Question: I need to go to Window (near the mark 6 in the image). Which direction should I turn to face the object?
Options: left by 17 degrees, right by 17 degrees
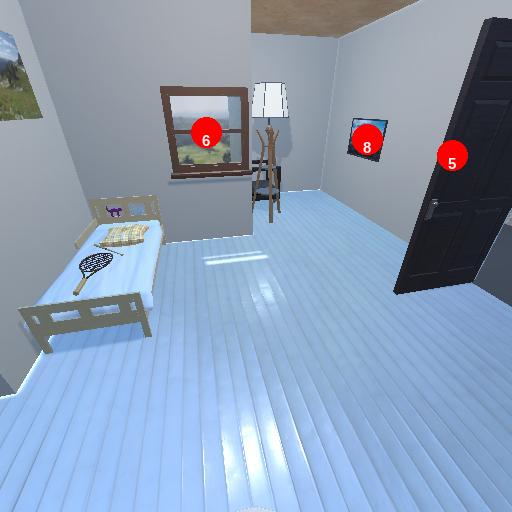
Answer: left by 17 degrees